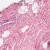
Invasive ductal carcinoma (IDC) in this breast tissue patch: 0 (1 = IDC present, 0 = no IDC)